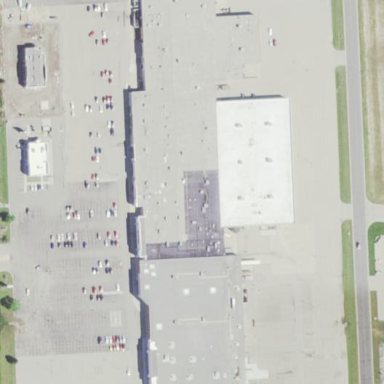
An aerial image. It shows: Retail area.